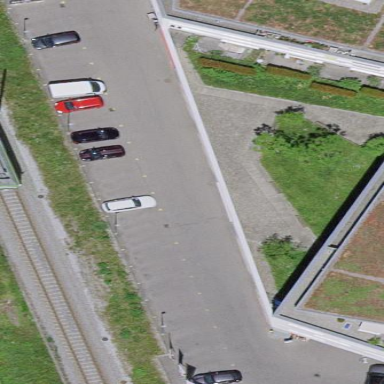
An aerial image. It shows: Street-side parking area.